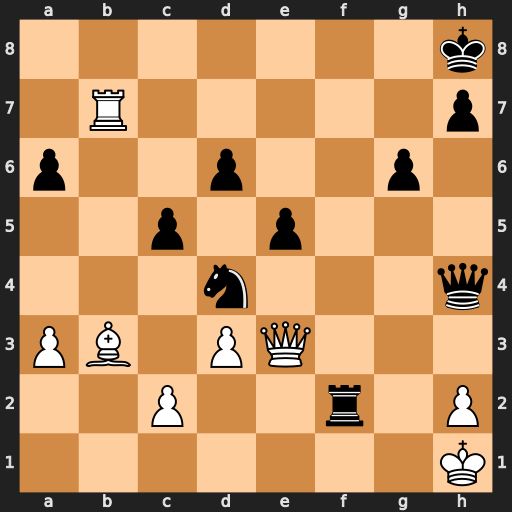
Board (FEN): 7k/1R5p/p2p2p1/2p1p3/3n3q/PB1PQ3/2P2r1P/7K
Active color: w
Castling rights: -
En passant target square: -
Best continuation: Rb8+ Kg7 Rg8+